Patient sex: F
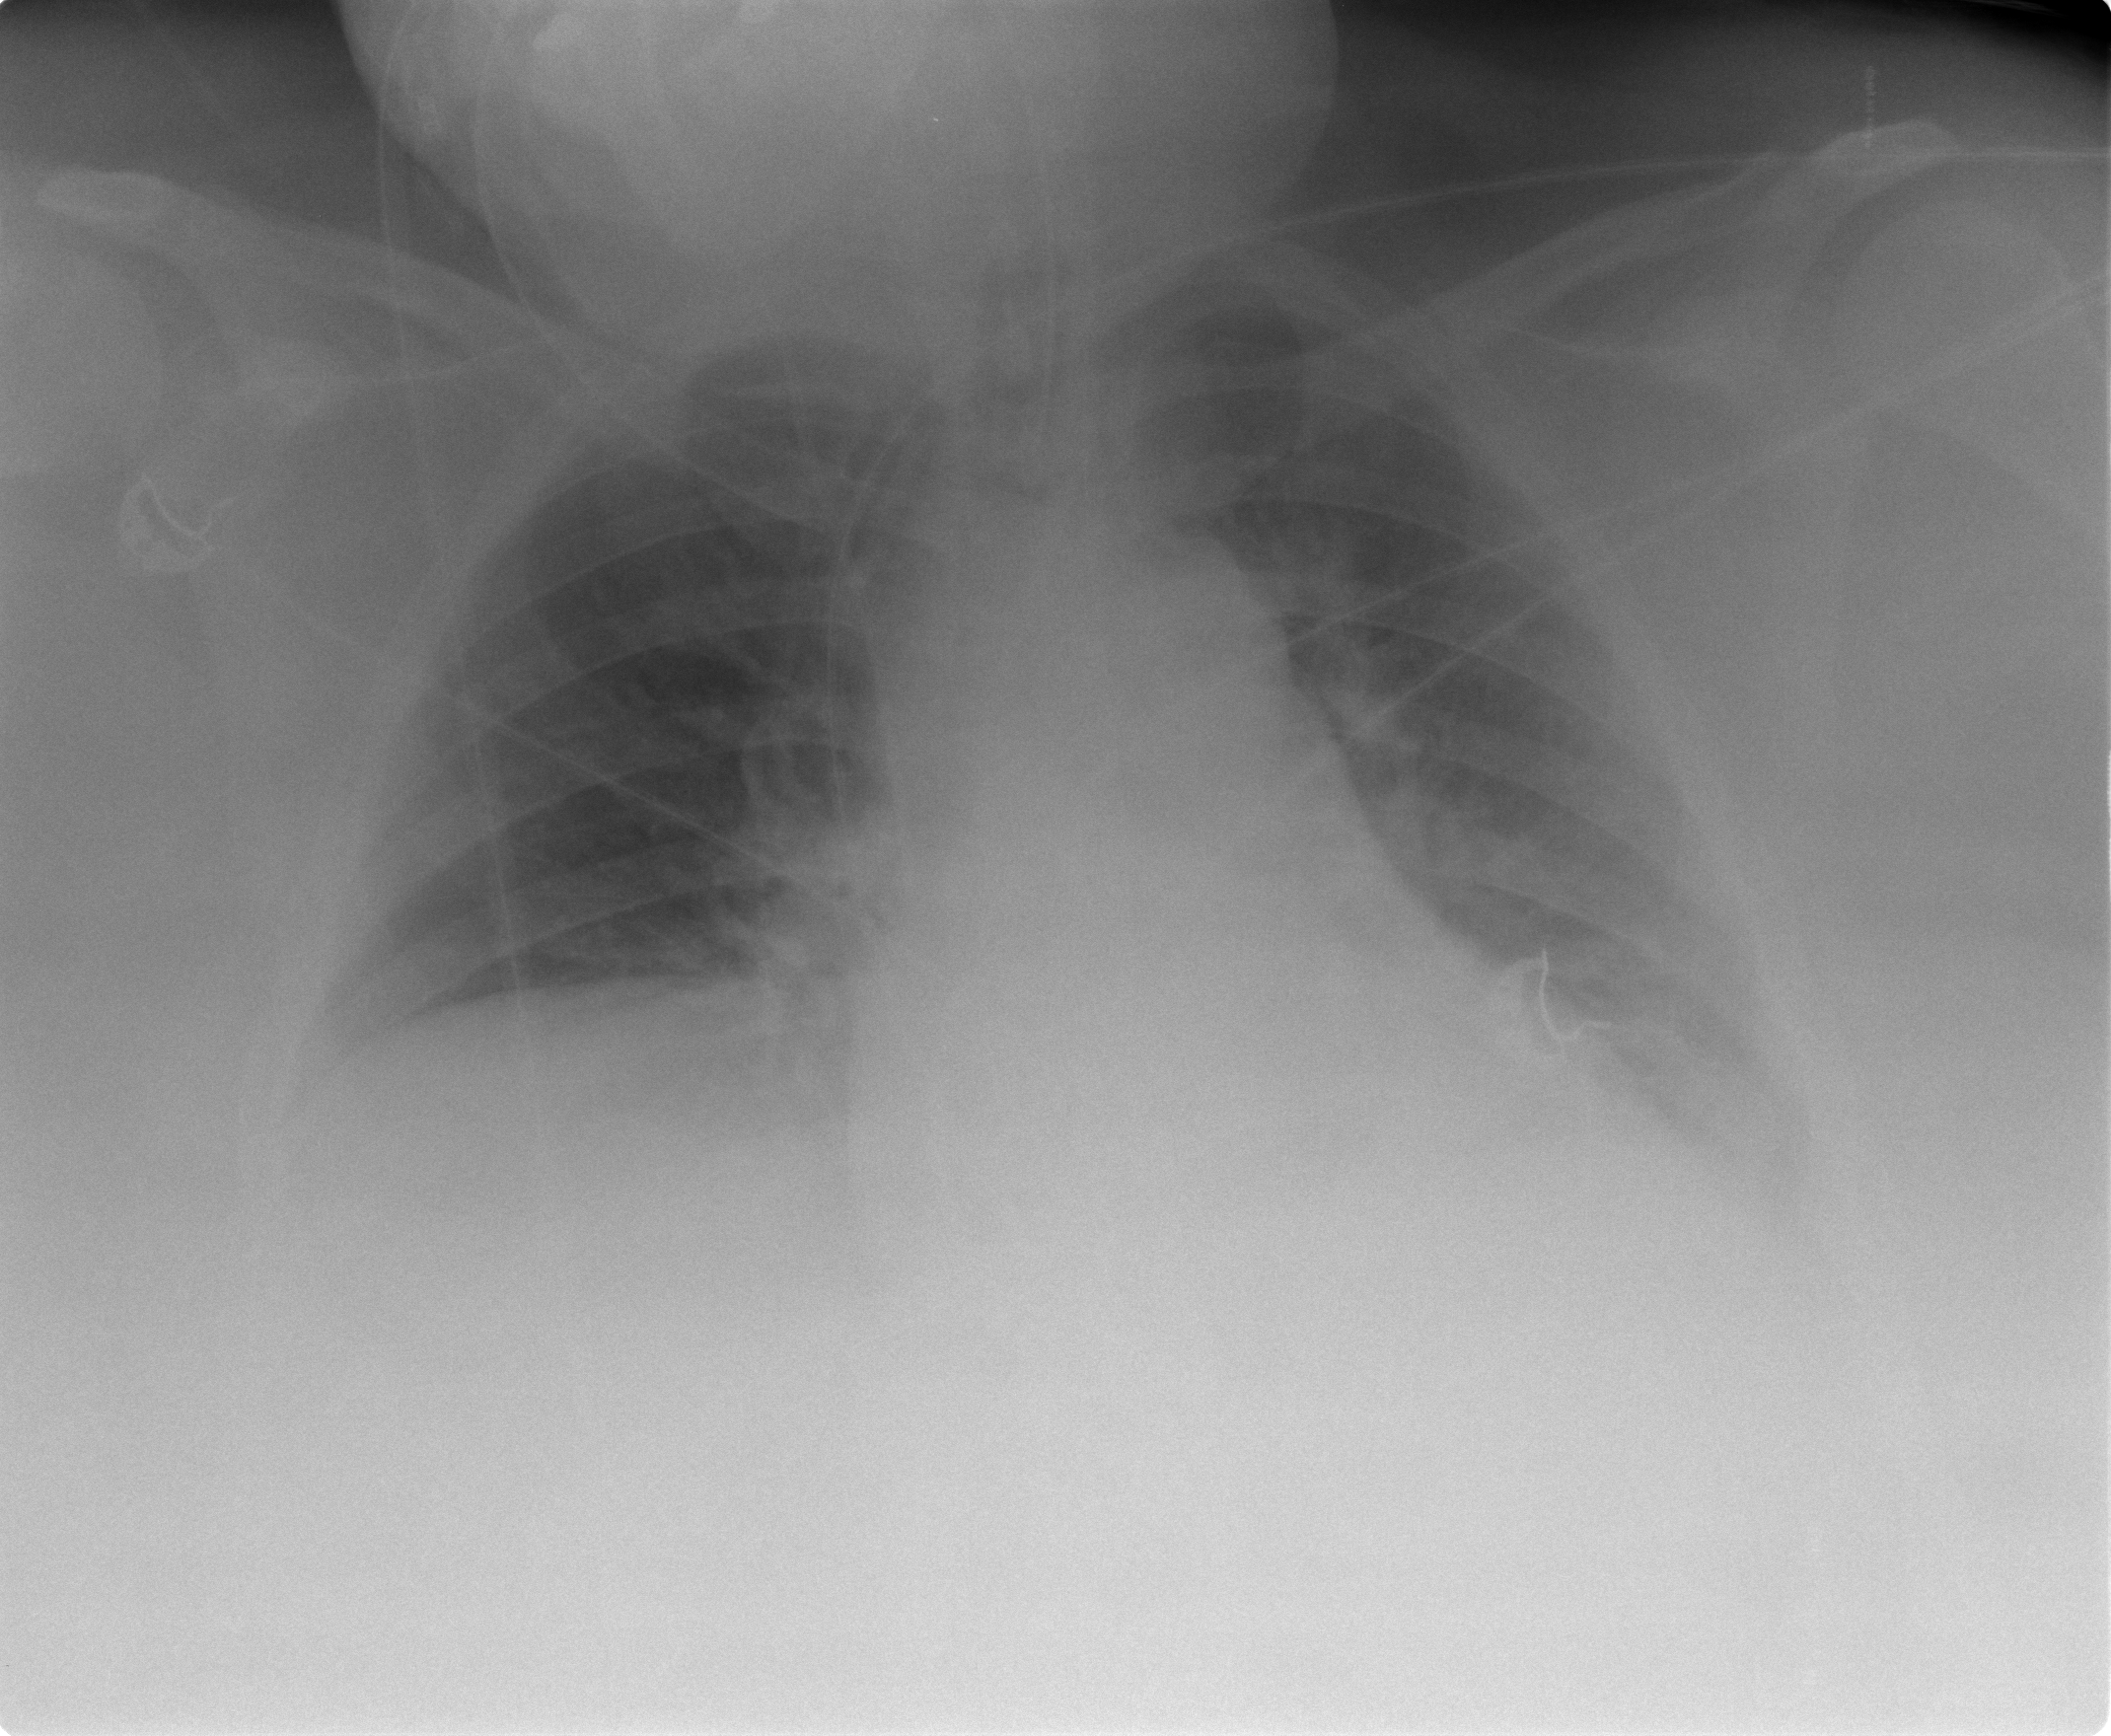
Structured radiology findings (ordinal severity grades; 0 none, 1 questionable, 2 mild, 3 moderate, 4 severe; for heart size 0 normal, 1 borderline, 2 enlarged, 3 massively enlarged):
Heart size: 1
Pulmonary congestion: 0
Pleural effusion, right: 0
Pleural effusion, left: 2
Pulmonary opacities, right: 0
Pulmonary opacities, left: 0
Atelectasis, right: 0
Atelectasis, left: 2